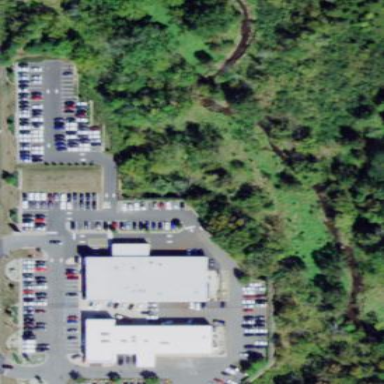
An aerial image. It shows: Car shop.